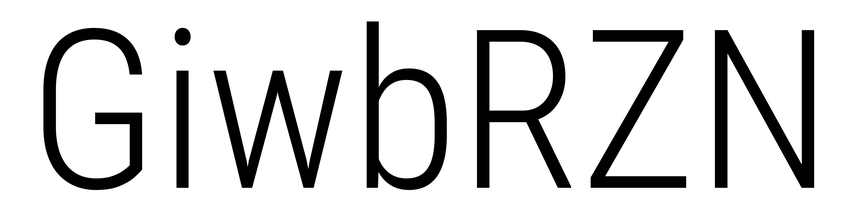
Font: Roboto_Condensed_Light